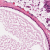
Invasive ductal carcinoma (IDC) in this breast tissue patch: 0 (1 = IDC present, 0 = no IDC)